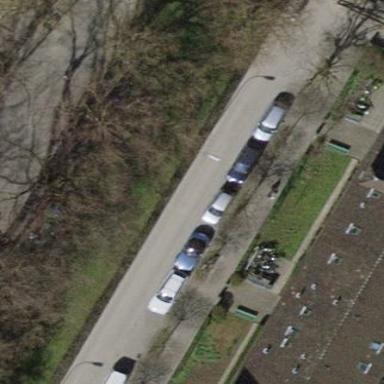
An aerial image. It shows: Parking lane designated for parking.